Question: I am trying to add a tabBar to my TableViewController but it is not a the bottom it just act like a cell
Here is a screenShot:

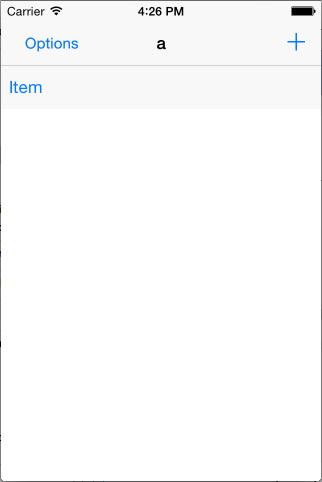
Answer: When using a 'UITableviewController' storyboard scene, every 'Tab Bar' or 'Toolbar' you drag in it is automatically put into the tableView <URL>.
If you don't want that, you have to create an 'UIViewController' scene. You will therefore be able to drag your 'Tab Bar' or 'Toolbar' in it, set its auto layout constraints and then add your 'UITableView' in the 'UIViewController' scene (see image below).

, there is another solution. Select your 'Navigation Controller' scene and go to the Attributes Inspector. In the Simulated Metrics, go to Bottom Bar and select "Translucent Tab Bar" or "Translucent toolbar". Then, select your 'UITableviewController' scene and repeat the previous operation (see the picture below).

If you do so, all controllers following your 'Navigation Controller' will have a 'Tab Bar' or 'Toolbar' (that's another problem that can also be fixed).